Group 1:
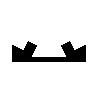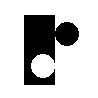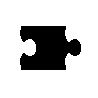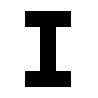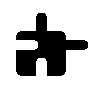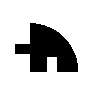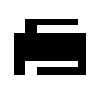
Group 2:
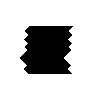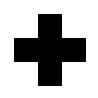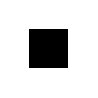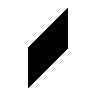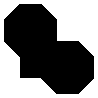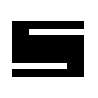
Rule separating the two groups: Finitely many copies of the shape can be arranged such that they are locked together vs. not so.
Concepts: tiling
Author: Leo Crabbe